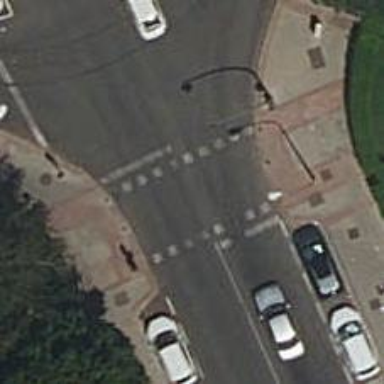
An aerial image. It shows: Road with traffic signals.